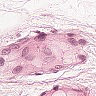
Metastatic tissue present: no